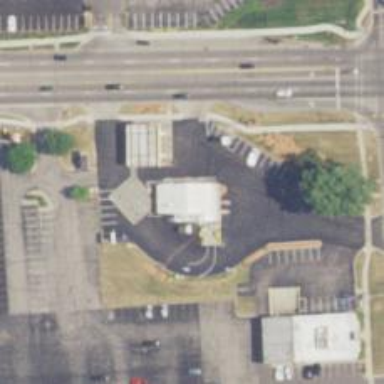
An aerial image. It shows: Convenience shop.